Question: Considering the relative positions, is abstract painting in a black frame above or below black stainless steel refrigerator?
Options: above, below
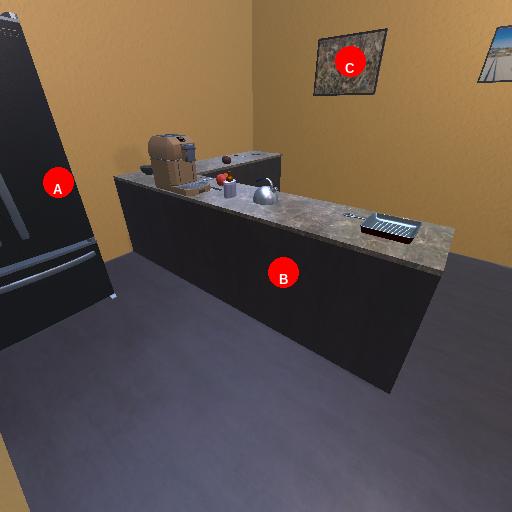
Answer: above